Question: I copied a Three.js script from one project into another and now there's a small question mark in a white box next to the icon of the copied file. What does this mean? Thanks for your help!

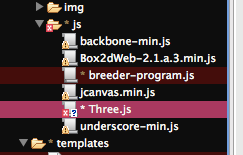
Answer: Resolved! It seems that the boxed question mark icon indicates a new, untracked file in a local git repository, as I had not yet begun tracking this file when I took the screenshot above. After I added it to the next commit/push the question mark box went away.